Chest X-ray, PA view. Patient: 50 years old, sex F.
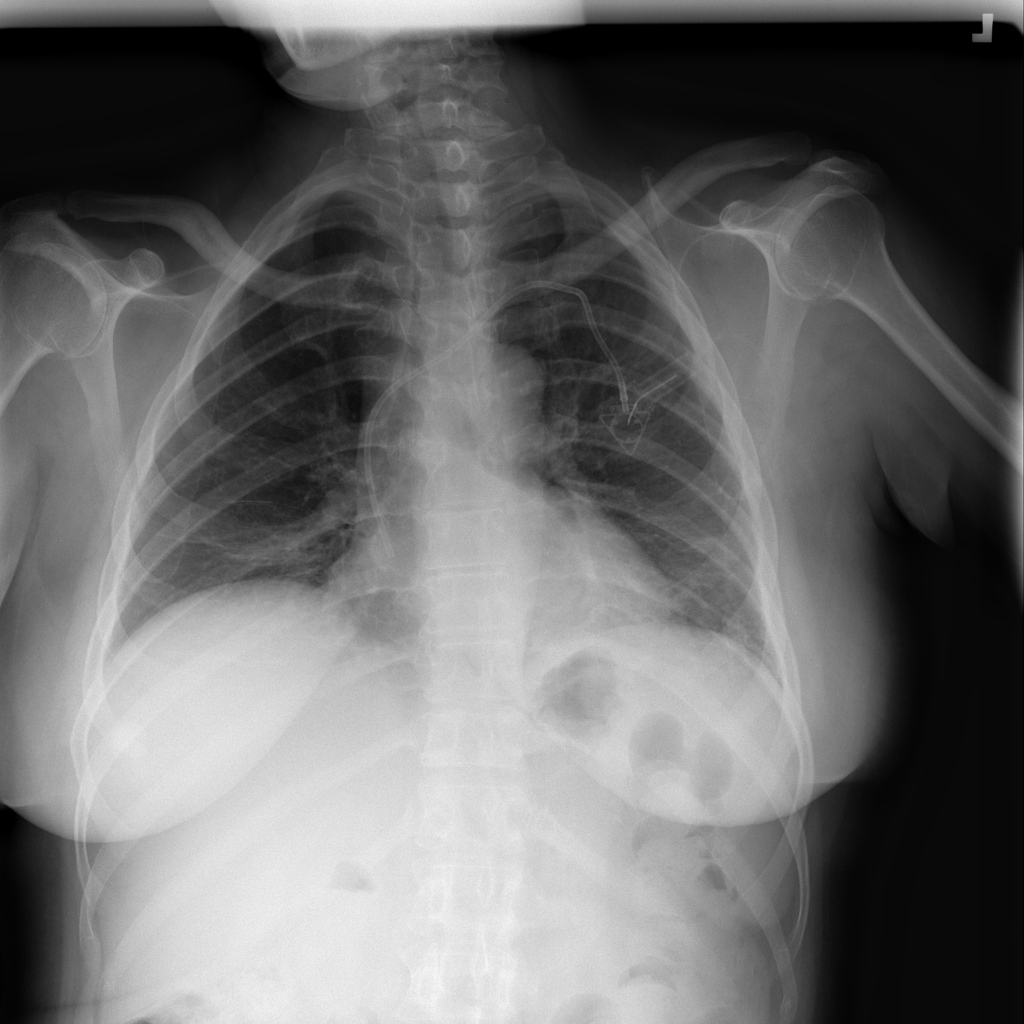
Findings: Atelectasis